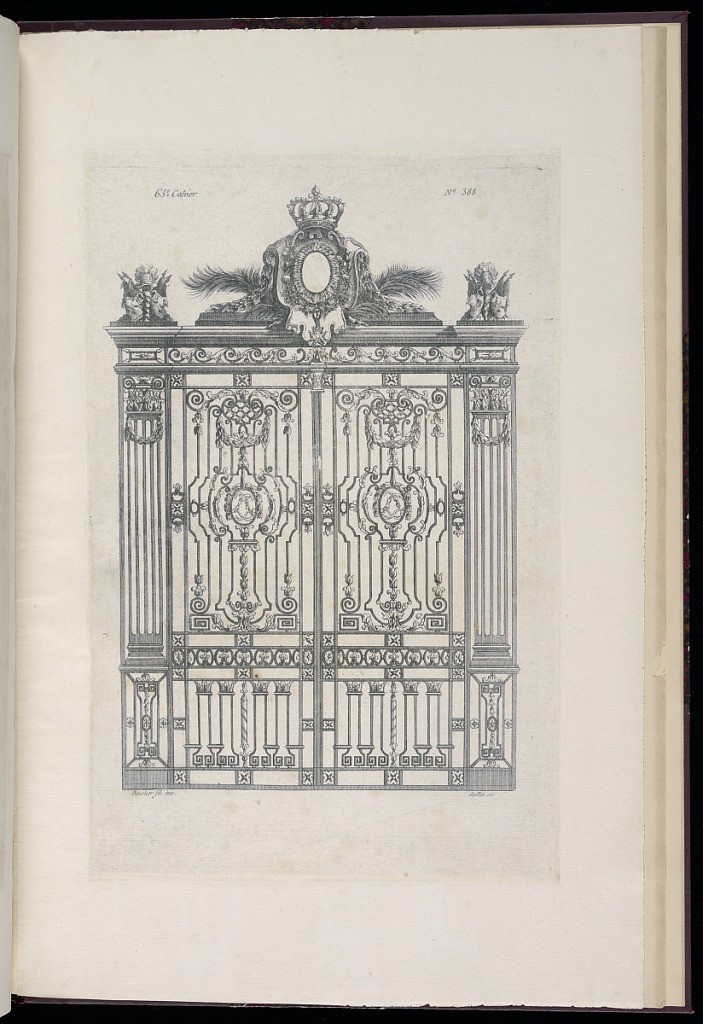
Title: Designs for an Iron Gate
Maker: Juste-François Boucher, French, 1736 – 1782
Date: ca. 1775
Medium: Engraving on off white laid paper
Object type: Print
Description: Design for a tall iron gate, decorated with a crowned coat of arms with palm fronds,garland, and trophies at the the top of the gate. The plate is signed.